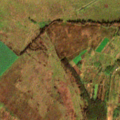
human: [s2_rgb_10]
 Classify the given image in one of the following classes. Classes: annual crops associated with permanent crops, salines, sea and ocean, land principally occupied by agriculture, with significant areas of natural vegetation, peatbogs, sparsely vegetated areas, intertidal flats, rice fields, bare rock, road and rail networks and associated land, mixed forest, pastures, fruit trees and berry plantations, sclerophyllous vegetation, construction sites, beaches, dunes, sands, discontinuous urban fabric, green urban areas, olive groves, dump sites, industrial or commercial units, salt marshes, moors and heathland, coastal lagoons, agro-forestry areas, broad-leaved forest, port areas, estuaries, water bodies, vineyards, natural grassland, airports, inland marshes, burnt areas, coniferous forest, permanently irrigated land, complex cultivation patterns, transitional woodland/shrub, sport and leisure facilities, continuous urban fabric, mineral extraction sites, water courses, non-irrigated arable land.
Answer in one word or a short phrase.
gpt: non-irrigated arable land, vineyards, pastures, broad-leaved forest